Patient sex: M
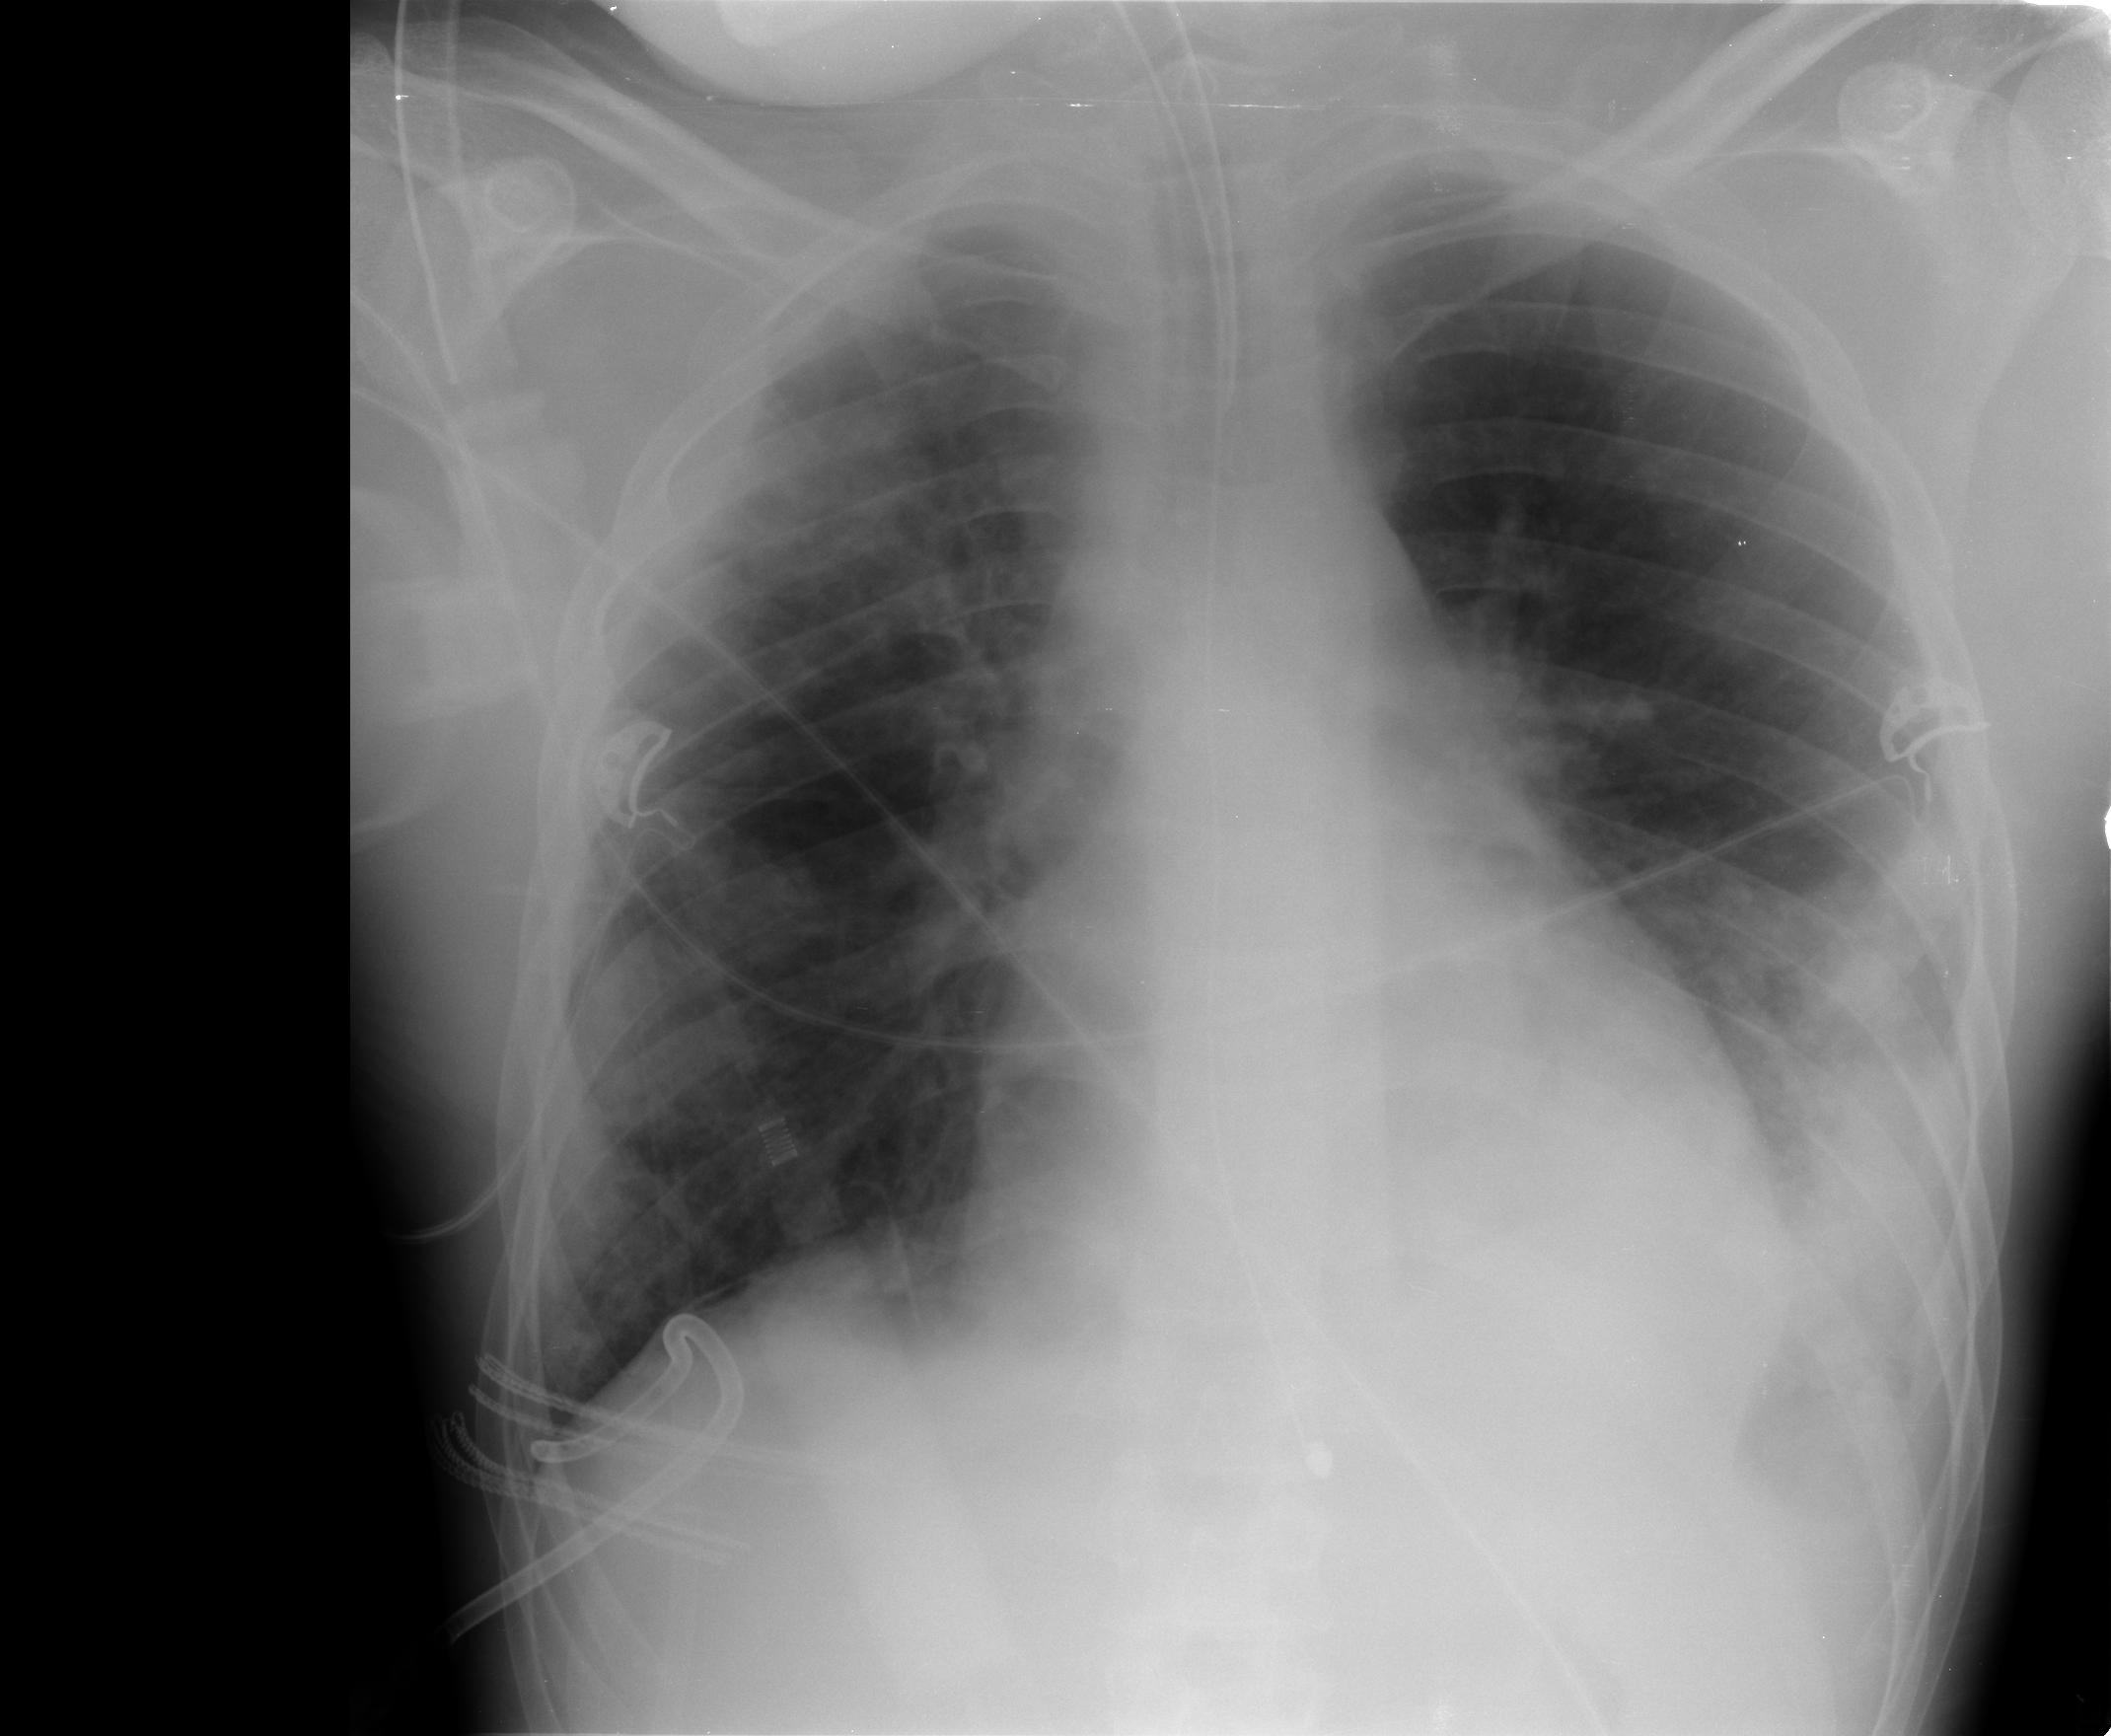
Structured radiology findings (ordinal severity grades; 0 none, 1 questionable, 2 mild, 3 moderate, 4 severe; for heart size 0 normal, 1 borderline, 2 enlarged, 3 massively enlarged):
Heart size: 1
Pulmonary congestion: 2
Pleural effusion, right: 0
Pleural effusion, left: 2
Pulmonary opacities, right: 1
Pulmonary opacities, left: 3
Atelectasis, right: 2
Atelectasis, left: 3